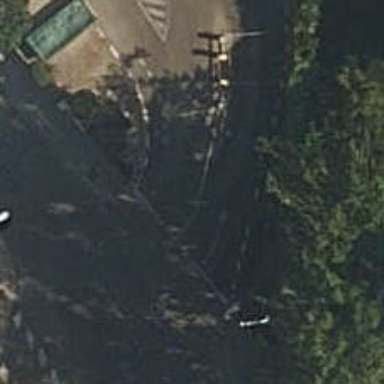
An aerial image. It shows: Lift gate barrier.